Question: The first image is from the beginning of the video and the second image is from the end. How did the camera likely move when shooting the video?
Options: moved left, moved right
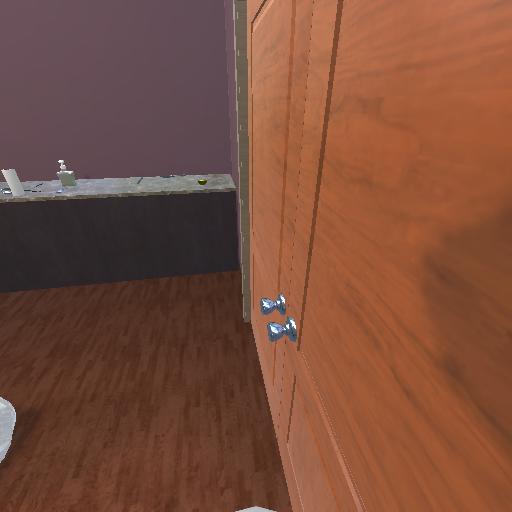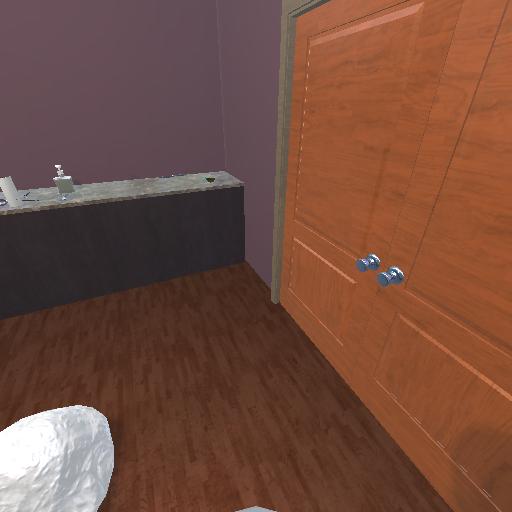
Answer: moved left